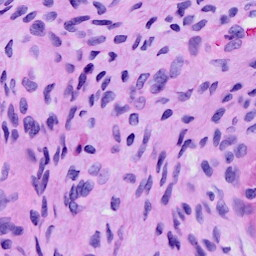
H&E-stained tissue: Cervix